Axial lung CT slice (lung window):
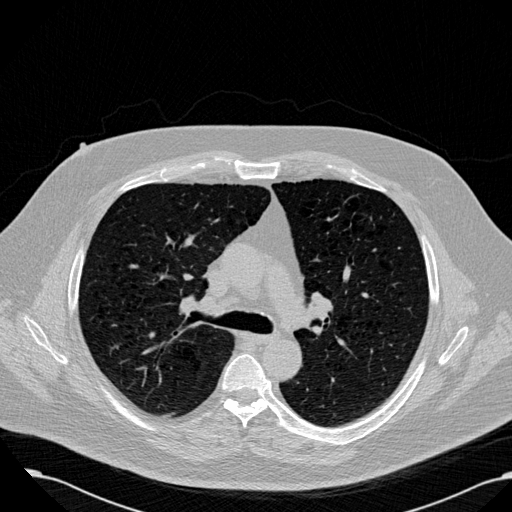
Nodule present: no